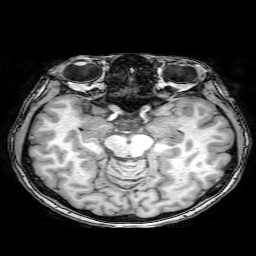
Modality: T1w
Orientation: coronal
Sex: female
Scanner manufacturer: philips
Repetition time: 0.008173 s
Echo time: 0.00374 s